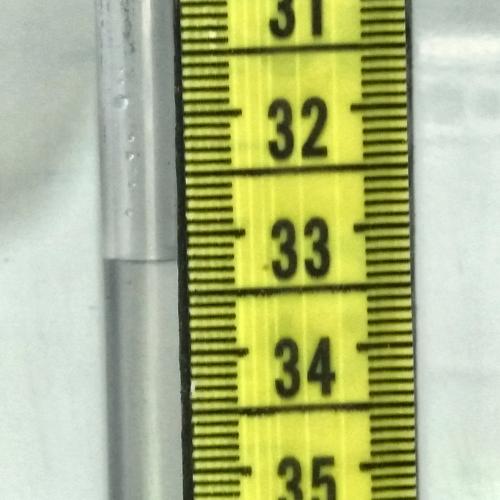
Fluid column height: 33.2 cm